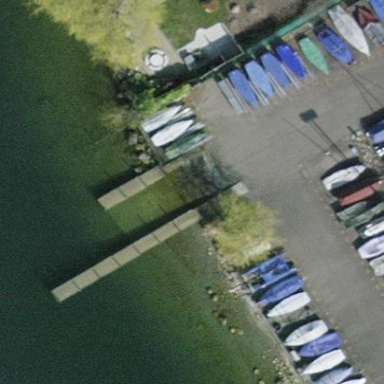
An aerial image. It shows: Slipway on leisure land.